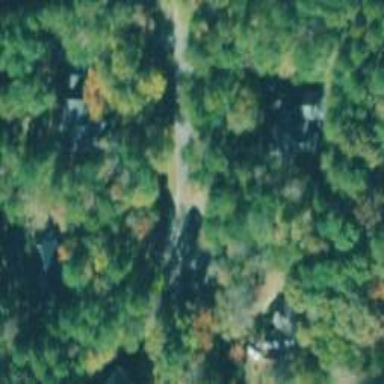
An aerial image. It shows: Residential road.